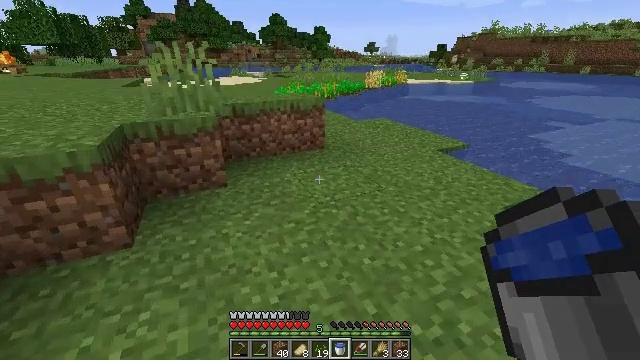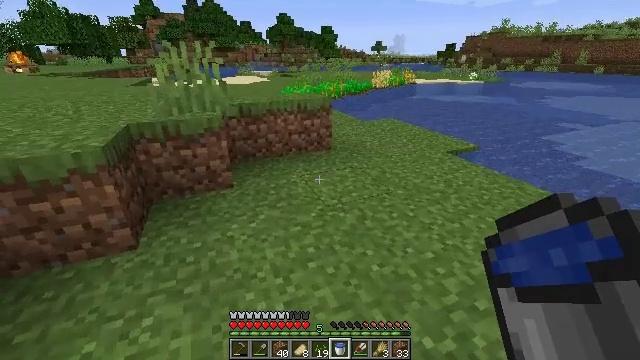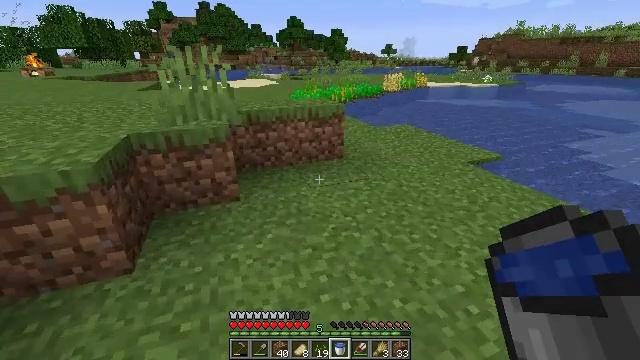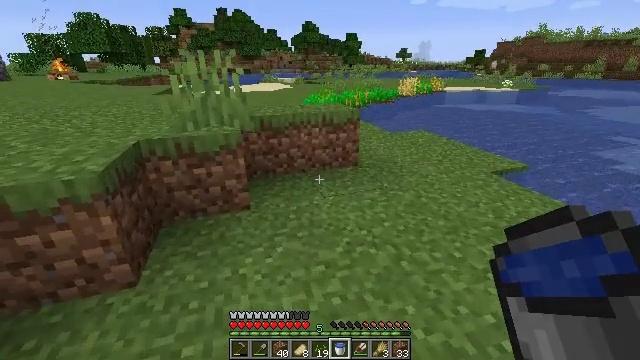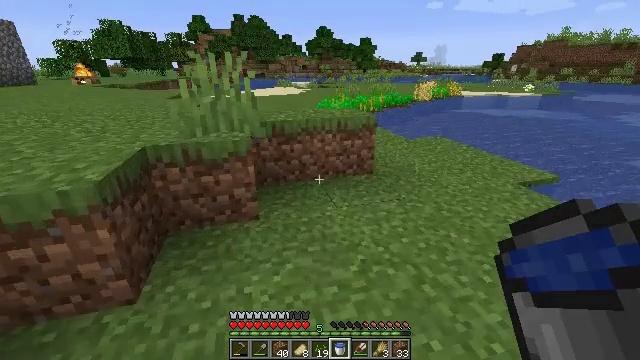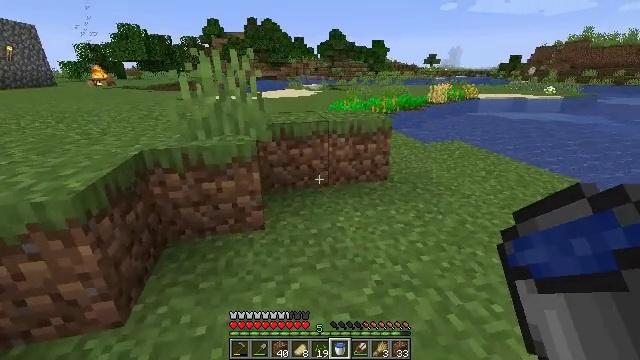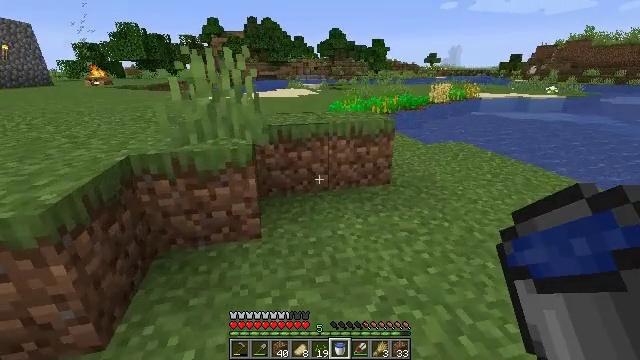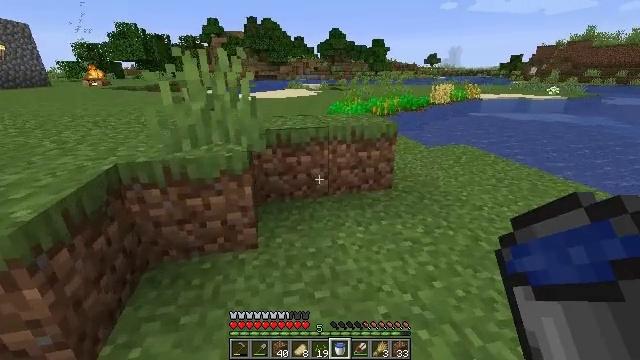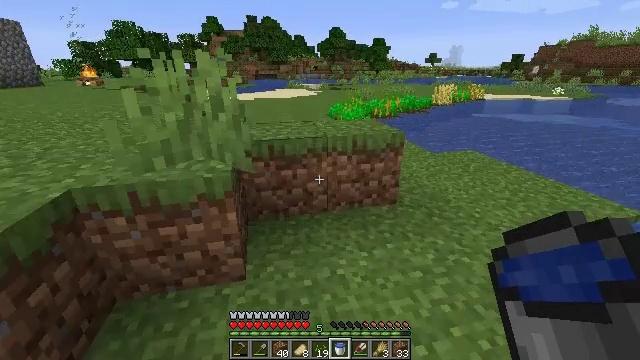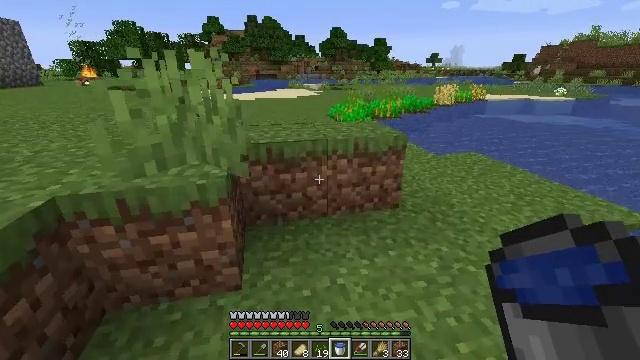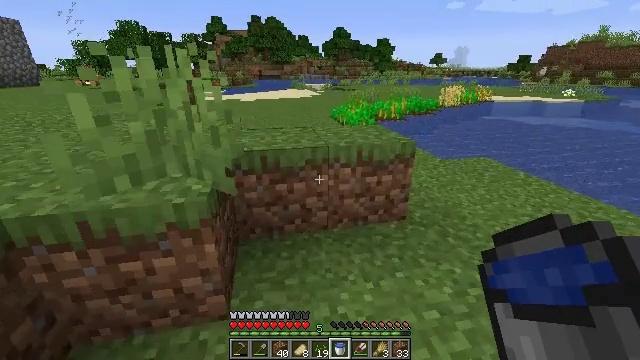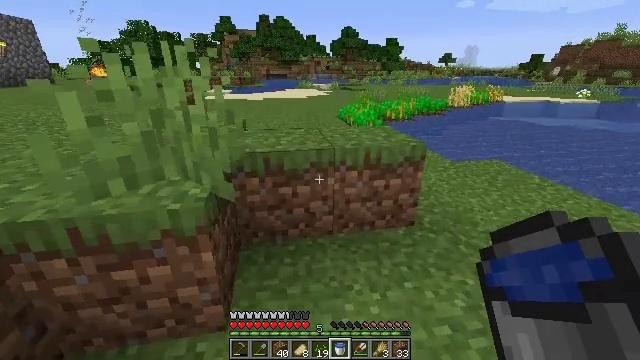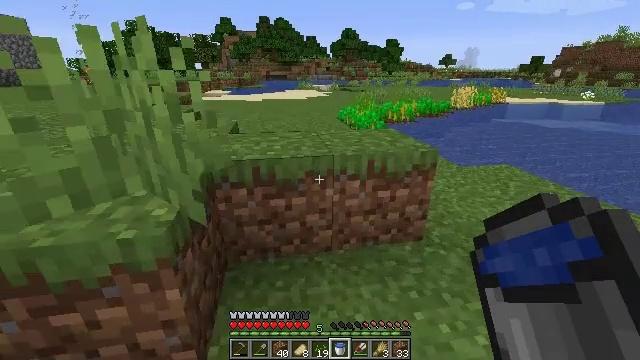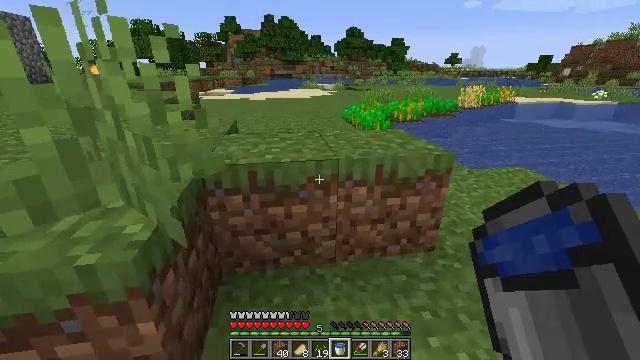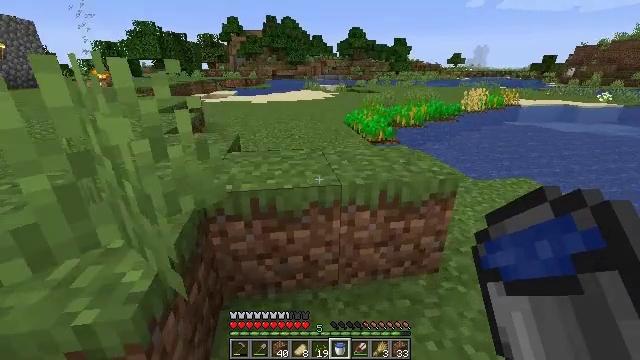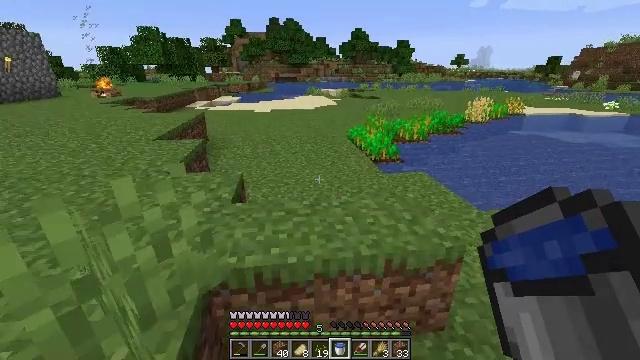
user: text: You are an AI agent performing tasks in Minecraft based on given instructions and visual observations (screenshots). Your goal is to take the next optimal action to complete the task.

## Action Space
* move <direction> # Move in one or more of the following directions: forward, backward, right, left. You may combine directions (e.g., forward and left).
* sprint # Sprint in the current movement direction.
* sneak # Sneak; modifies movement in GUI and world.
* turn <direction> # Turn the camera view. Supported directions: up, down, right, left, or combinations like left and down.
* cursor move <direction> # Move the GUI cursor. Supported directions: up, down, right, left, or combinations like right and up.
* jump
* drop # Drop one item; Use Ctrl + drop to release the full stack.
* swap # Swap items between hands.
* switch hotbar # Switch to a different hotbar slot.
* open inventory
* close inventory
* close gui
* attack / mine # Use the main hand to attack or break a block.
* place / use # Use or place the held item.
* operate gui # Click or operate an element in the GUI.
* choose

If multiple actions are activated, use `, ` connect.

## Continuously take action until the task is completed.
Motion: motion action
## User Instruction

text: Destroy the wheat to collect it.
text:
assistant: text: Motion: move forward, turn left
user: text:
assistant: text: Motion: move forward, turn left
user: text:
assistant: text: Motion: move forward, turn left
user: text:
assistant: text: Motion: move forward, turn left
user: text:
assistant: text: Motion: move forward, turn left
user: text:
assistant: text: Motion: move forward
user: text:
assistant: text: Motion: move forward
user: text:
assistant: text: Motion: move forward
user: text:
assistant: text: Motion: move forward
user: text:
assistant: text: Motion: move forward
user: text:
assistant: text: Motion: move forward, turn left
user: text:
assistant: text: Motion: move forward
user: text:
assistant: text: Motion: move forward
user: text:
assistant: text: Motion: move forward, jump
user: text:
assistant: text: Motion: move forward, jump
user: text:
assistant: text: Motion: move forward, jump
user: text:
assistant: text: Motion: move forward, jump
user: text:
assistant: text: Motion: move forward, jump
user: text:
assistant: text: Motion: move forward
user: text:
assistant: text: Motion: move forward
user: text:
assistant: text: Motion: move forward
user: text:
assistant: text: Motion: move forward
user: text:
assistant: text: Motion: move forward
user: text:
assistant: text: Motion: move forward
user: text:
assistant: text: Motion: move forward, jump
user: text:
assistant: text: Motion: move forward, jump
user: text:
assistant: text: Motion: move forward, jump
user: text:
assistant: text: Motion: move forward, jump
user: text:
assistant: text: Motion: move forward
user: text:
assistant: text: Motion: move forward